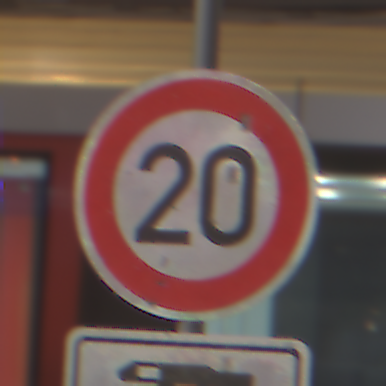
Verkehrszeichen: Geschwindigkeit20
Zusatzzeichen unten: HinweisDurchSinnbild23
Umgebung: Indoor, Urban
Tageszeit: NotSpecified
Wetter: NotSpecified
Licht: Artificial
Jahreszeit: NotSpecified
Kontrast: MediumContrast